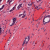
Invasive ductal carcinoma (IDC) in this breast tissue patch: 1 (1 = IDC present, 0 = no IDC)